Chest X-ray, PA view. Patient: 62 years old, sex M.
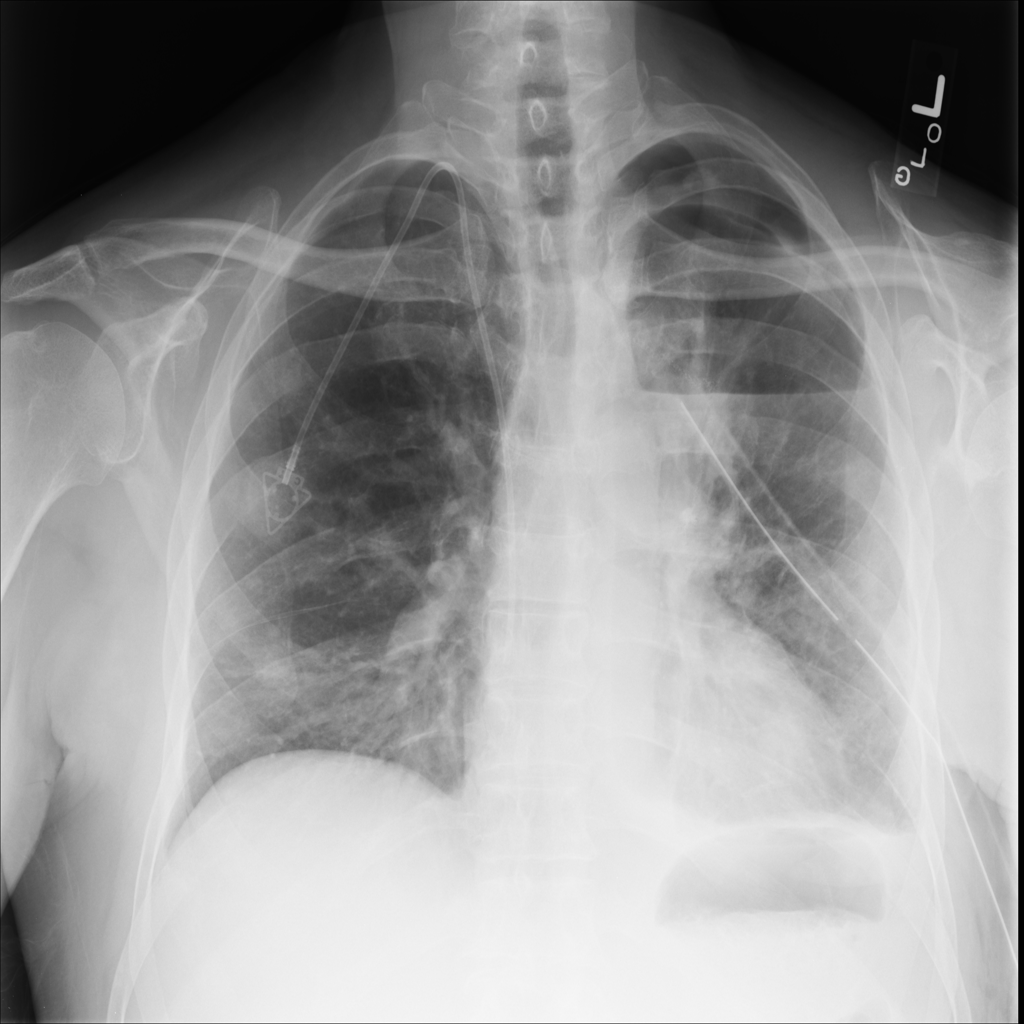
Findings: No Finding